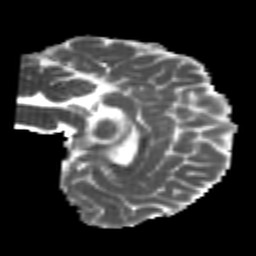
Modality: MD
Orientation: sagittal
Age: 23
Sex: female
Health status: healthy
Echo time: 0.074 s